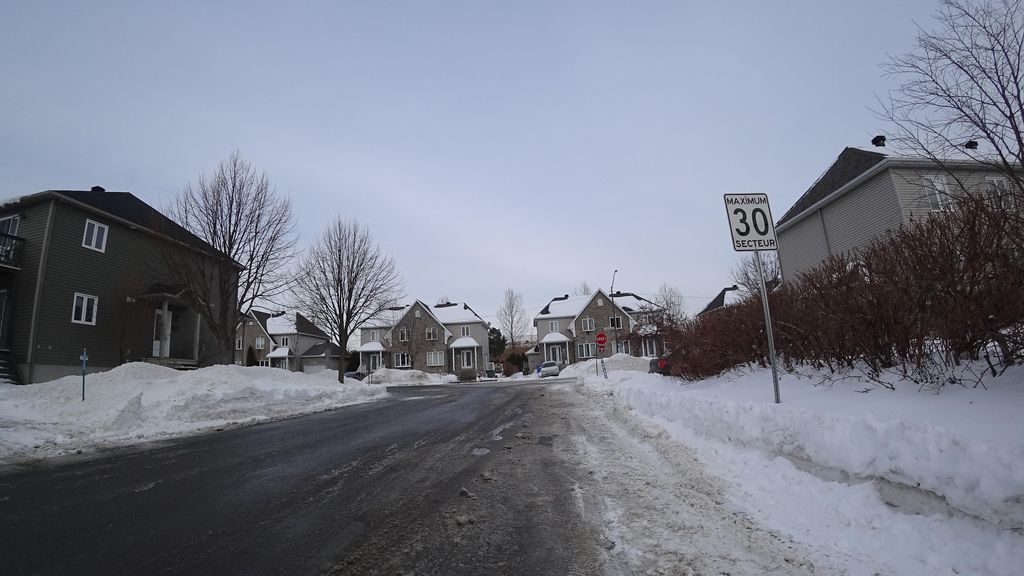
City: quebec_city